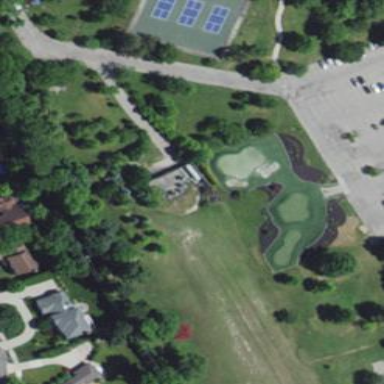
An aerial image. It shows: Golf green.